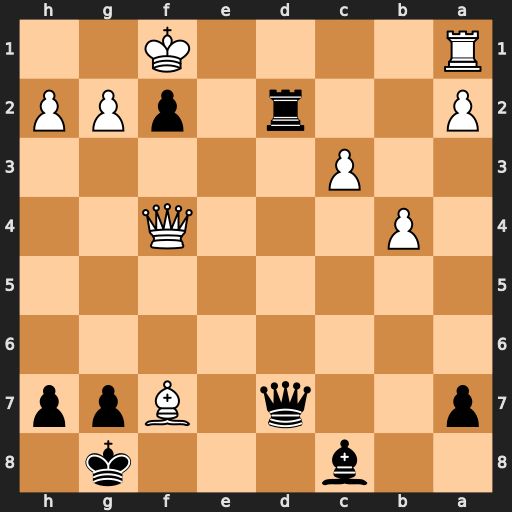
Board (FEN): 2b3k1/p2q1Bpp/8/8/1P3Q2/2P5/P2r1pPP/R4K2
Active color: b
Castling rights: -
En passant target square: -
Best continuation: Qxf7 Qxd2 Ba6+